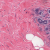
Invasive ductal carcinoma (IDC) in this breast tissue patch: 0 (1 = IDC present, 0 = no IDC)